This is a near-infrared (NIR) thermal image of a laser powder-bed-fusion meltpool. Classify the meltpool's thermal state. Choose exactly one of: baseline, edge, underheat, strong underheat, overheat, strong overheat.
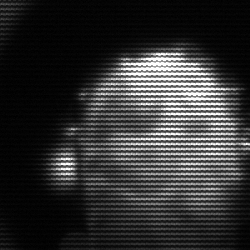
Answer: baseline